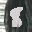
Label: 8